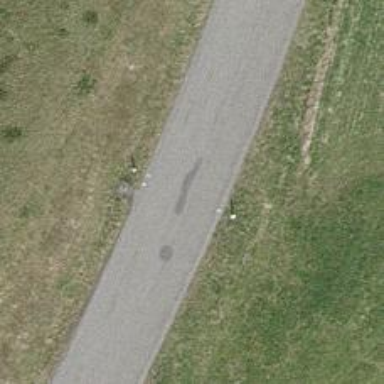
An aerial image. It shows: Tertiary road.